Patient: sex M, age 75
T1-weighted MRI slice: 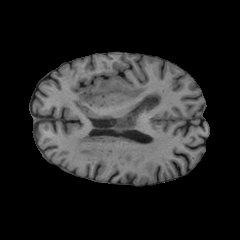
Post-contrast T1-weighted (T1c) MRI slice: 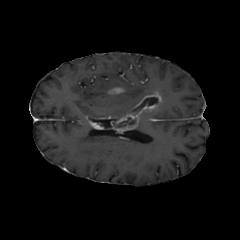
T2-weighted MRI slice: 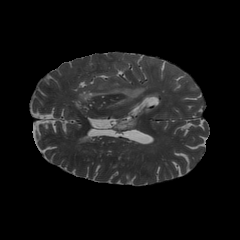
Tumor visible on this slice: yes
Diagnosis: Glioblastoma, IDH-wildtype
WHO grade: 4